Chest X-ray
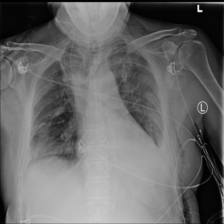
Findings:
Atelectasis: negative
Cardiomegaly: negative
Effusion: positive
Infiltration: negative
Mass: negative
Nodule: negative
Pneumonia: negative
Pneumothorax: negative
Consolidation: negative
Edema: negative
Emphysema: positive
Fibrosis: negative
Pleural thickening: negative
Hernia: negative